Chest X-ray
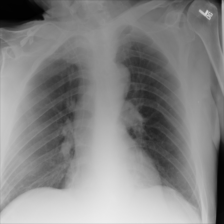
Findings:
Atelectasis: negative
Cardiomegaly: negative
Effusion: negative
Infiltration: negative
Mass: negative
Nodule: negative
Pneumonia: negative
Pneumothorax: negative
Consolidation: negative
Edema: negative
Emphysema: negative
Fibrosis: negative
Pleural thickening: negative
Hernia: negative